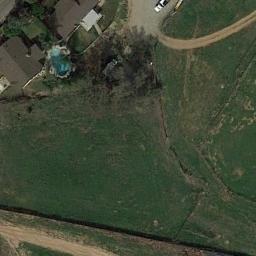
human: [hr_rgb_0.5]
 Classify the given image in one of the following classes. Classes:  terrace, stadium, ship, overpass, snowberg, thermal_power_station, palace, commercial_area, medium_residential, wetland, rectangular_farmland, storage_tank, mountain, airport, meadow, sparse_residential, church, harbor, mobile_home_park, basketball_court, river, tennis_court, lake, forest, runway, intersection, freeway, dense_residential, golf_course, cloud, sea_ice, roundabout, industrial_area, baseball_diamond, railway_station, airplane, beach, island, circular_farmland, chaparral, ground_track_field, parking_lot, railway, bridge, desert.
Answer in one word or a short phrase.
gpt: meadow